Question: I am building a game, the game need to load resources like photos and text files.
now let's say that for every level the game has to load new resources.
I want to merge files (photos + text) and it will be a resource file, and my game we know how to open this file and separate the files, and then read them.
Demonstration :

So how to I do it (I want that my game will be able to merge and separate files)?
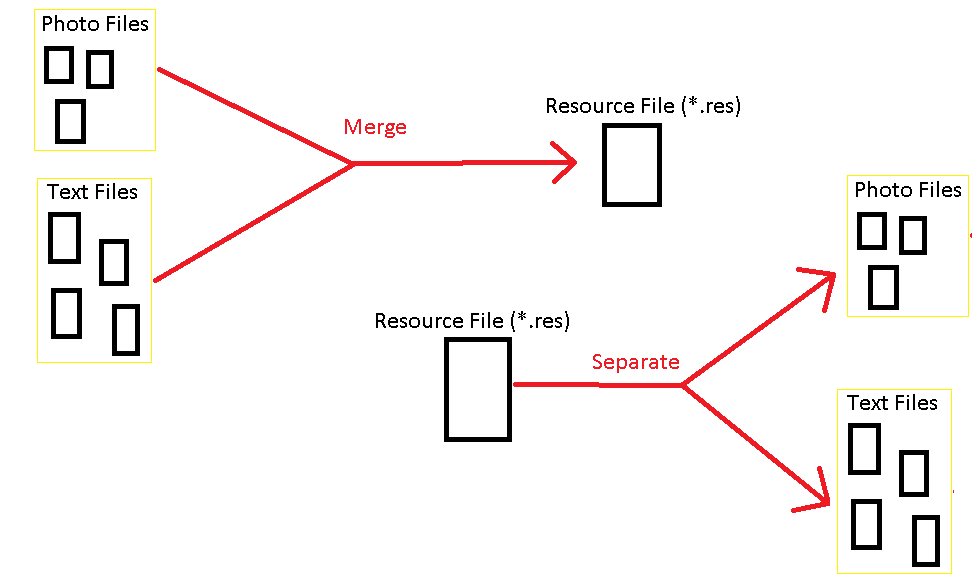
Answer: you can preserve the fixed length of byte array in your custom file to store the start position and end position of both files in that byte array. for example if you have consumed the index 0 to 19 in the custom file byte data to store the information like 'Image:21,3520;Text:3521,6550'. then you can easily split that array again after merging file in a sequence by retrieving information from that fixed byte location. This is the simplest way to do this.
'''
Image File Length: 12000
Text File Length: 500
'''
then your new array will be created like
'''
byte[] data = new byte[12000 + 500 + 20];
'''
in that array you need to store information about both file location in 0 to 19 index. (You can increase it as your needs).
'''
//Information
data[0] = ...
data[19] = ...
//Image file
data[20] = ...
data[12019] = ...
//Text file
data[12020] = ...
data[12519] = ...
'''
then write that byte array into file using 'System.IO.WriteAllBytes()' method.